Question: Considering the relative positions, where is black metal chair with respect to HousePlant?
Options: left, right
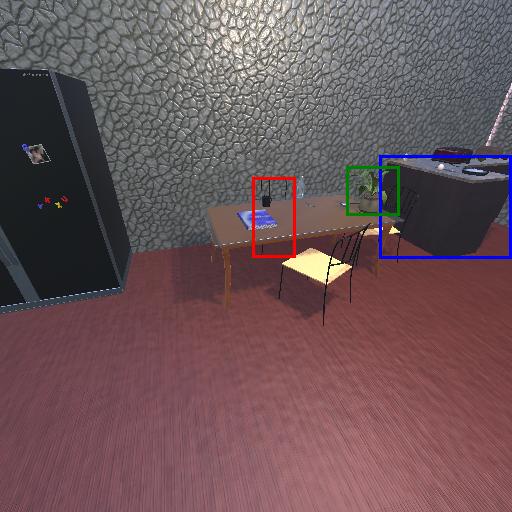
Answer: left